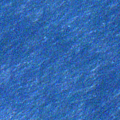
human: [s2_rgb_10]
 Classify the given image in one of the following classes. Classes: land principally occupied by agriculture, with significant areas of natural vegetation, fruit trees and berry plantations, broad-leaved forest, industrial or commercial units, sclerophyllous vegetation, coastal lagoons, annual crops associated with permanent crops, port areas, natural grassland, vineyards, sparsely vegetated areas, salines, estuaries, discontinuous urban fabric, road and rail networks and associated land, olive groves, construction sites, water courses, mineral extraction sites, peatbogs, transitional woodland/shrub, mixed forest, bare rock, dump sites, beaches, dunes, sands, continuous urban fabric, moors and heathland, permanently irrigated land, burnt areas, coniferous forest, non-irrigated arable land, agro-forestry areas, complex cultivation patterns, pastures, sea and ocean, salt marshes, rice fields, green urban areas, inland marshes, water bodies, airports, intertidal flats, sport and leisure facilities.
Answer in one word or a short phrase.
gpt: sea and ocean